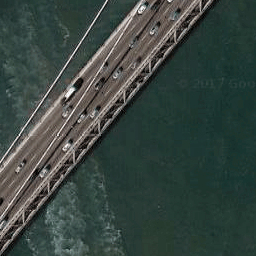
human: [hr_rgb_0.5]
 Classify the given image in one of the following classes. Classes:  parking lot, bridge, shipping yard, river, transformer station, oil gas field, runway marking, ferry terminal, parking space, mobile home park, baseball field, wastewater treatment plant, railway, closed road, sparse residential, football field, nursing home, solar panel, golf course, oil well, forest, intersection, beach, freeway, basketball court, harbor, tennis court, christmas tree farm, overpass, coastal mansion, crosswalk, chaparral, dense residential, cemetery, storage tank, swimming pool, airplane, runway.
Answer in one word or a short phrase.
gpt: bridge